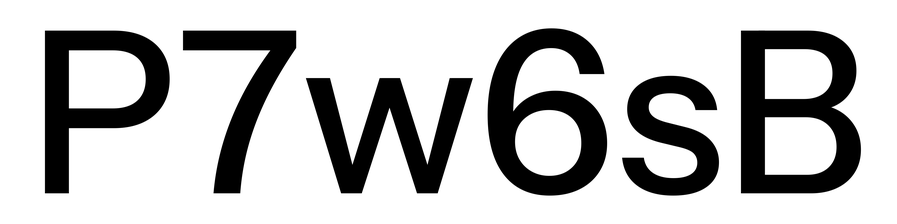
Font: InstrumentSans_Medium